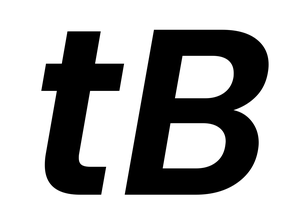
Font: Poppins-SemiBoldItalic